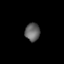
Tissue: lung
Cell type: Epithelial cells
Senescence score: 0.232
Nuclear area (px): 260
Mean DAPI intensity: 100.05